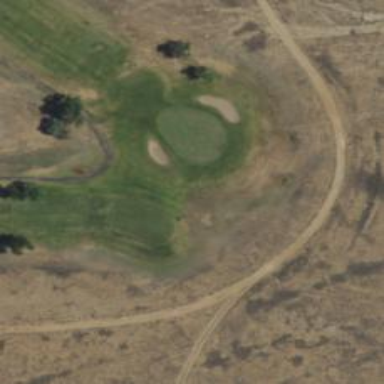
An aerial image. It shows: Golf tee.